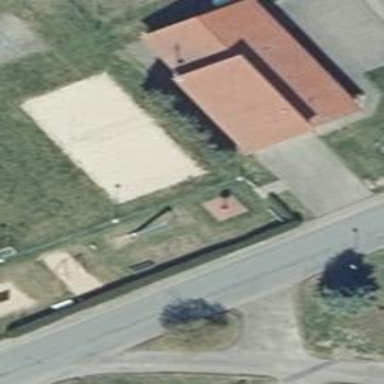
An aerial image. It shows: Sandy pitch designated for beach volleyball.